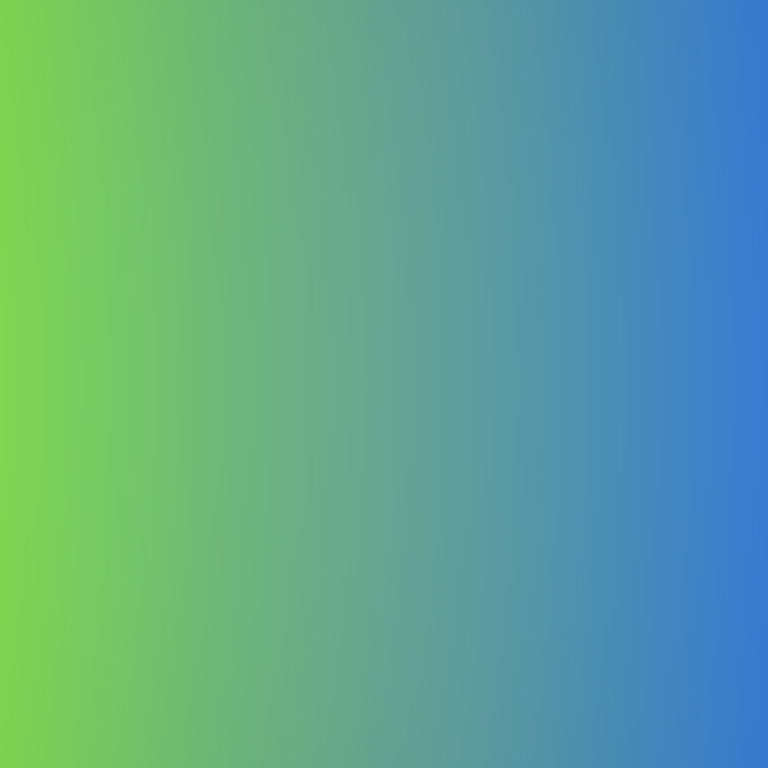
Abstract light effect, smooth gradient from vibrant green to cool blue, calm atmosphere, soft blend, no room, no furniture, no objects.